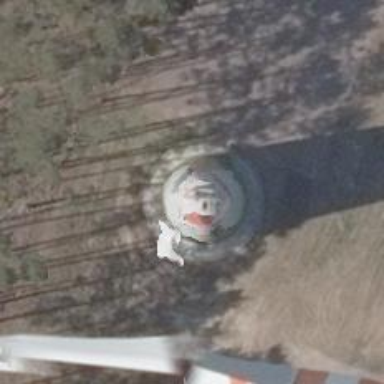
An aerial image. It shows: Wind generator powered by horizontal-axis wind turbine.